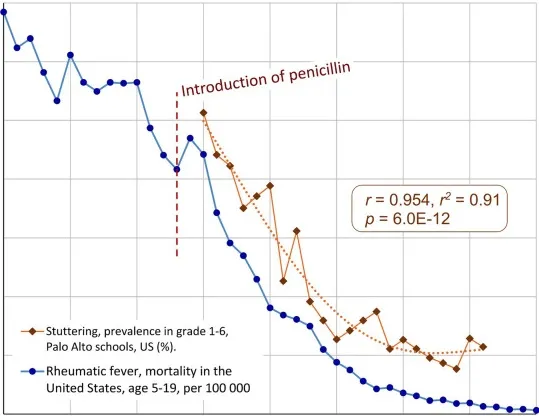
The parallel decline of stuttering and rheumatic fever, after the introduction of penicillin in 1943. The blue markers show the decline of the mortality due to rheumatic fever age 5-19, in the United States. The brown diamonds show the annual prevalence of stuttering in Palo Alto schools, California, grades 1-6 (Jackson, 1967, as reprinted in Van Riper,). A polynomial trend line is fitted to the stuttering time series. The correlation is r = 0.954, r2 = 0.91, p = 6.0E-1 (Note, as mentioned in Figure 1, the data for mortality before 1949 has been modified. The correlation without the data before 1949 is r = 0.898 with p = 4.2E-07).
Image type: chart (chart)